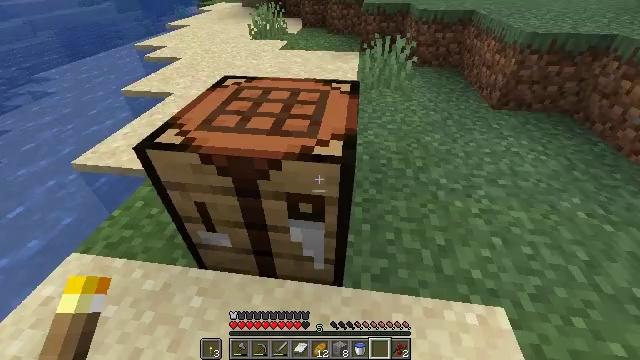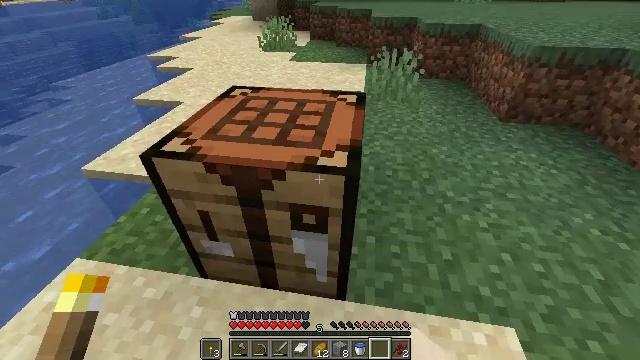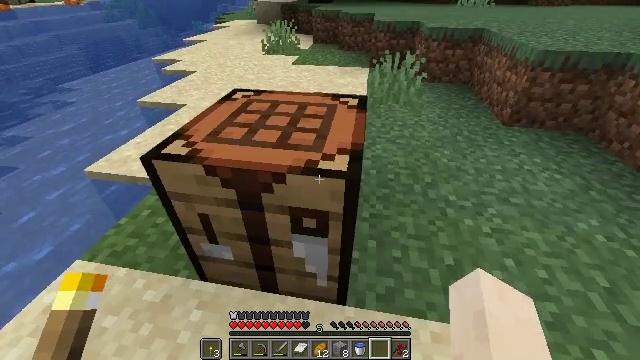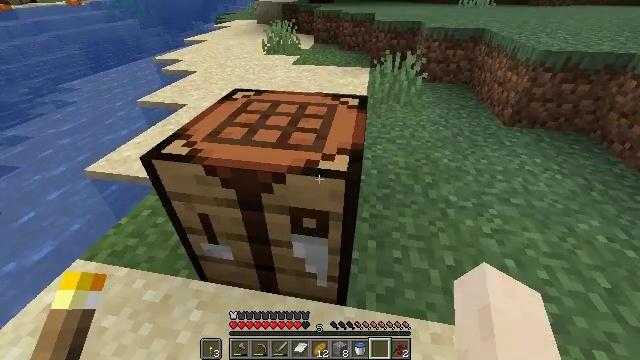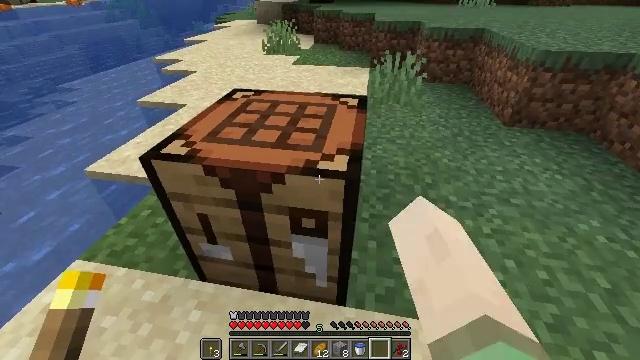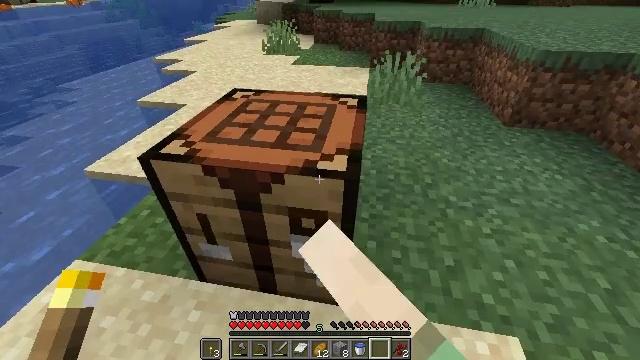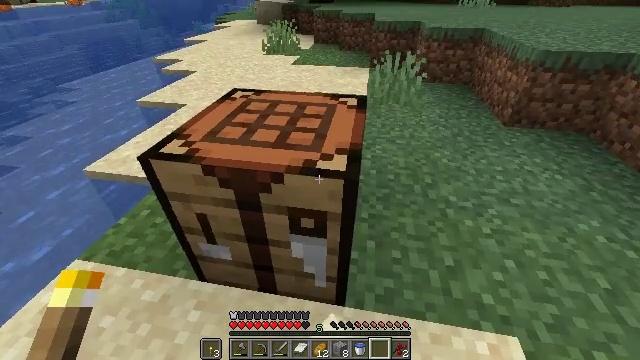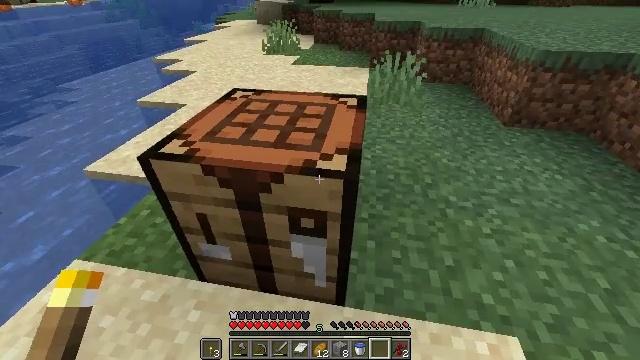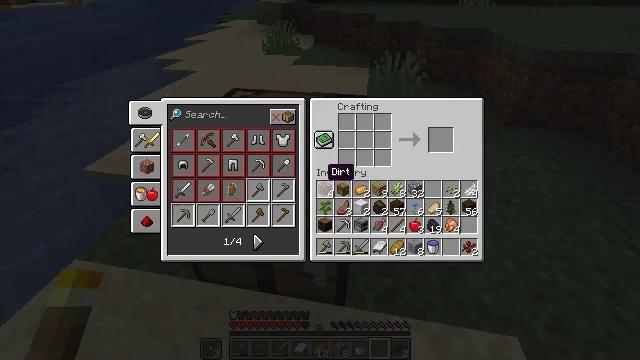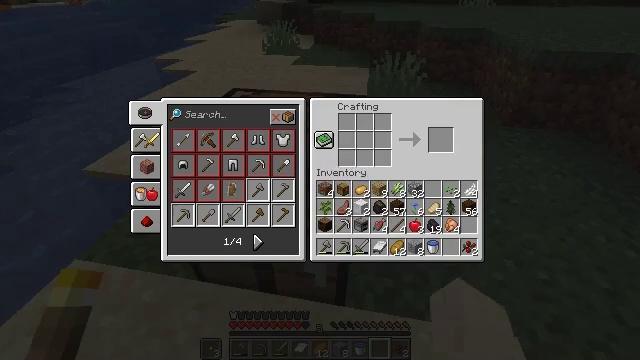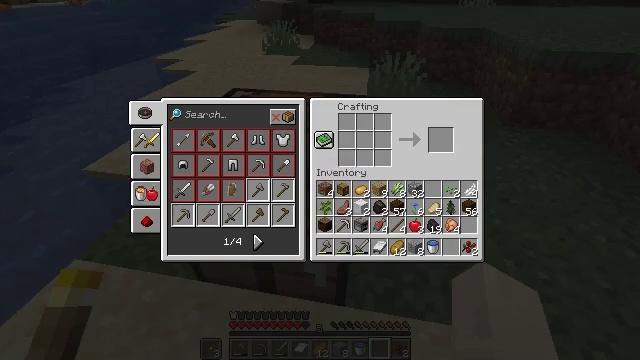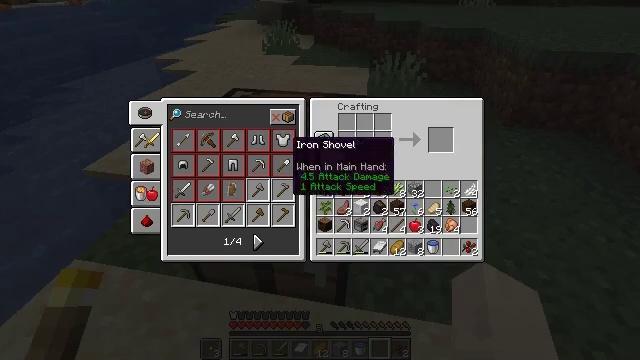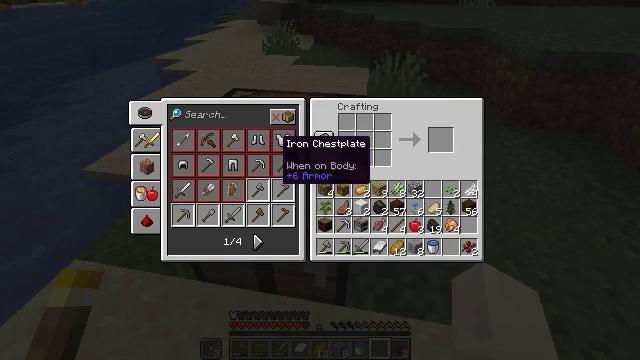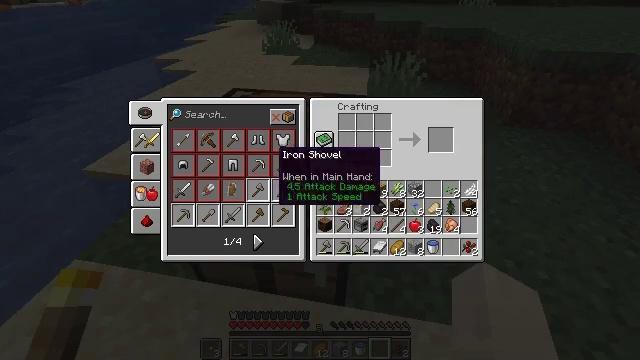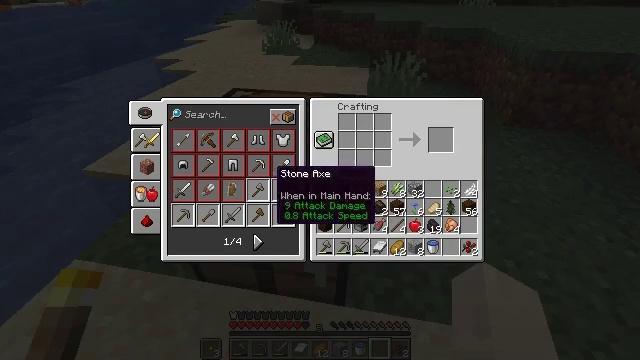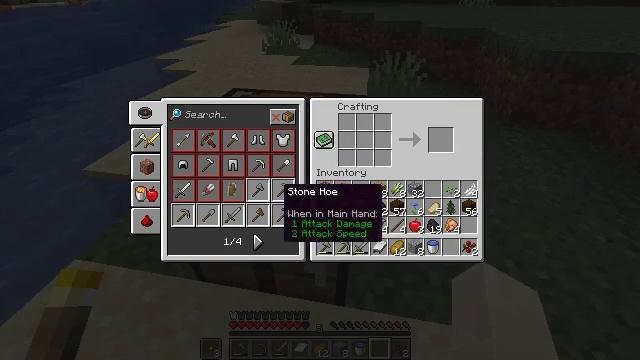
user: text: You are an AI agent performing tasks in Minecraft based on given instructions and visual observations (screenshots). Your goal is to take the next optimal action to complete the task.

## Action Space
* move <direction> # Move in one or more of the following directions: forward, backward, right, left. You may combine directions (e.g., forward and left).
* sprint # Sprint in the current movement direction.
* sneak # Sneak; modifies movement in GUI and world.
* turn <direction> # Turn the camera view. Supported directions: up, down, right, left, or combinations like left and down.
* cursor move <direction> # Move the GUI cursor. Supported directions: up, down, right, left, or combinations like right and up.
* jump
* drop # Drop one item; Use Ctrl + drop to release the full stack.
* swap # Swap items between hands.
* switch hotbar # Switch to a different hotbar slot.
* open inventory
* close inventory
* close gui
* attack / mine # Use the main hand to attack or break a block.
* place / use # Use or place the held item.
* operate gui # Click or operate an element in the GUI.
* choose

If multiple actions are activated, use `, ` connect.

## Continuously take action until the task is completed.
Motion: motion action
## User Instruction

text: To get a oak boat with planks, open a crafting table.
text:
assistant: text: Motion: turn left and up
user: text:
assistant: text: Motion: no_op
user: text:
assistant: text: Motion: use / place
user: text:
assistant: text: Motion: use / place
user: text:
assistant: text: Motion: use / place
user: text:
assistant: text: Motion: no_op
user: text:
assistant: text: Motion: no_op
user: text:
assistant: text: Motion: open gui
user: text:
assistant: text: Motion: cursor move left
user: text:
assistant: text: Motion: cursor move left and up
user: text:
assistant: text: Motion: cursor move left and up
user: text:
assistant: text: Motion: cursor move left
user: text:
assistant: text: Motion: cursor move down
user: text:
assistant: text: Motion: cursor move down
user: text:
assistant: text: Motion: cursor move down
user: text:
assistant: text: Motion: cursor move right and down
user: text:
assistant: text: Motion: cursor move right
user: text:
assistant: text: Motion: no_op
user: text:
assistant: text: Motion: cursor move right
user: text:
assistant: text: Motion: cursor move right and down
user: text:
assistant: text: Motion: cursor move right and down
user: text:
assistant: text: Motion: cursor move right
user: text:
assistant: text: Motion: cursor move right
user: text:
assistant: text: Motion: no_op
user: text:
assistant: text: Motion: cursor move left and up
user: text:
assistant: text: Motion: cursor move left and up
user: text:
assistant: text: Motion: cursor move left and up
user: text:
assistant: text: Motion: no_op
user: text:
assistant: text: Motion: no_op
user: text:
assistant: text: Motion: no_op